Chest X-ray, PA view. Patient: 51 years old, sex M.
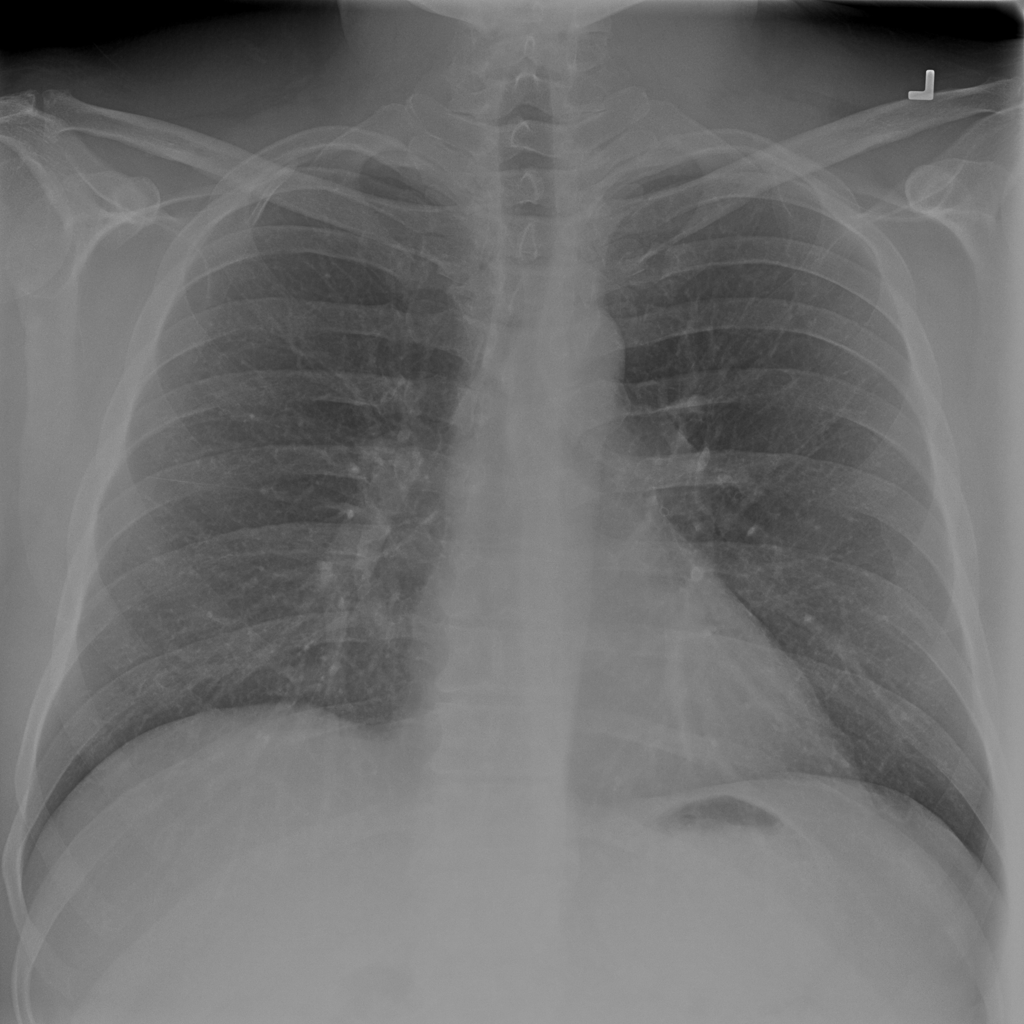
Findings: No Finding